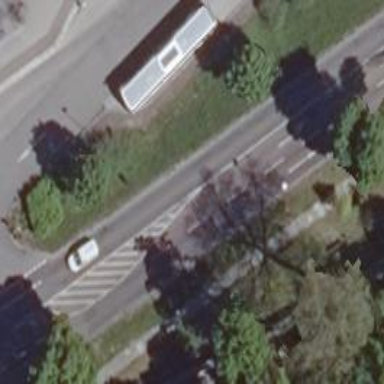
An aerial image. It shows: Asphalt road classified as primary highway.